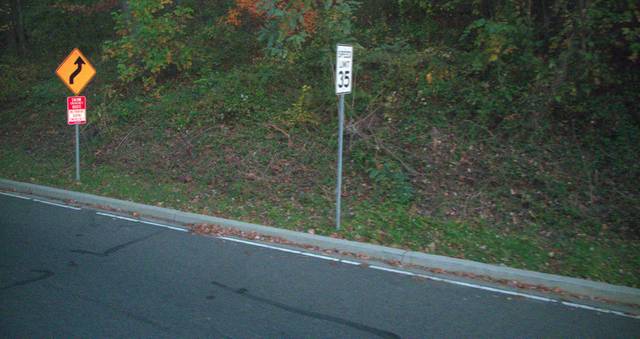
Region: United States
Coordinates: 38.962, -77.052